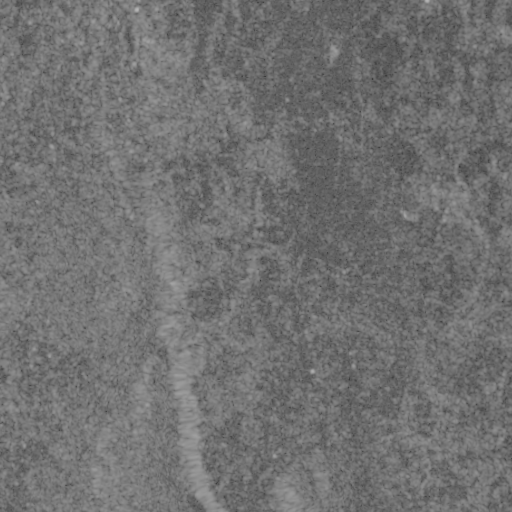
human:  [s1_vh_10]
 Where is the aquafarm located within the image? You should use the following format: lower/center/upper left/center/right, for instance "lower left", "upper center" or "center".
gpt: The aquafarm is located in the upper left of the image.
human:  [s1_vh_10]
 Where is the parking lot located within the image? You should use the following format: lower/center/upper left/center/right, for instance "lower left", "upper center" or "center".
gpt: The parking lot is located in the upper left of the image.
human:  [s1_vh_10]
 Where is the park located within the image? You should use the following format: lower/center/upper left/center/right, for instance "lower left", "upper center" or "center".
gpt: There is no park in the image.

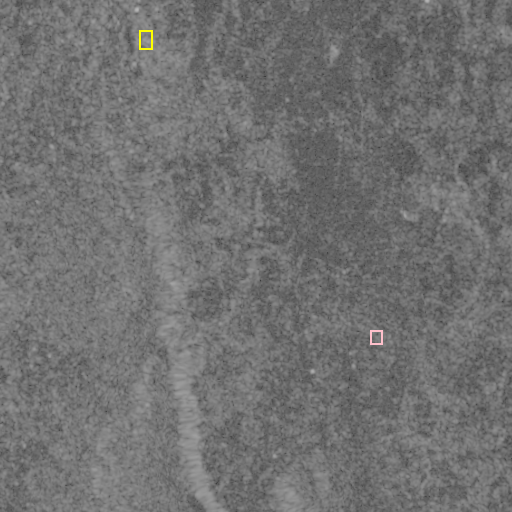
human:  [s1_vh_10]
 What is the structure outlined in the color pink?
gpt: The structure outlined in pink is a park.
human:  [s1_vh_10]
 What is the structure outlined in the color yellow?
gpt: The structure outlined in yellow is a parking lot.
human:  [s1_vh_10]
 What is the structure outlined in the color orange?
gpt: There is no orange outline.